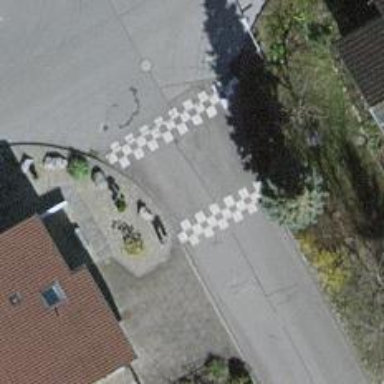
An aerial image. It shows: Asphalt road in residential area.